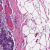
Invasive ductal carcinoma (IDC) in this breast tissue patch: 0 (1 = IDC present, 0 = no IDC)